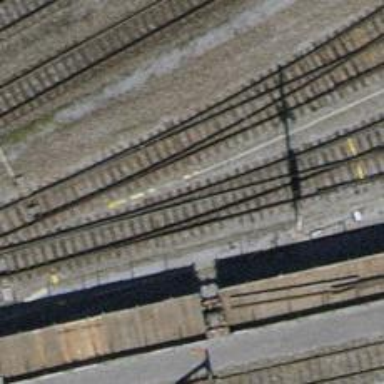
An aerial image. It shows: Single-track railway with electrified contact lines.